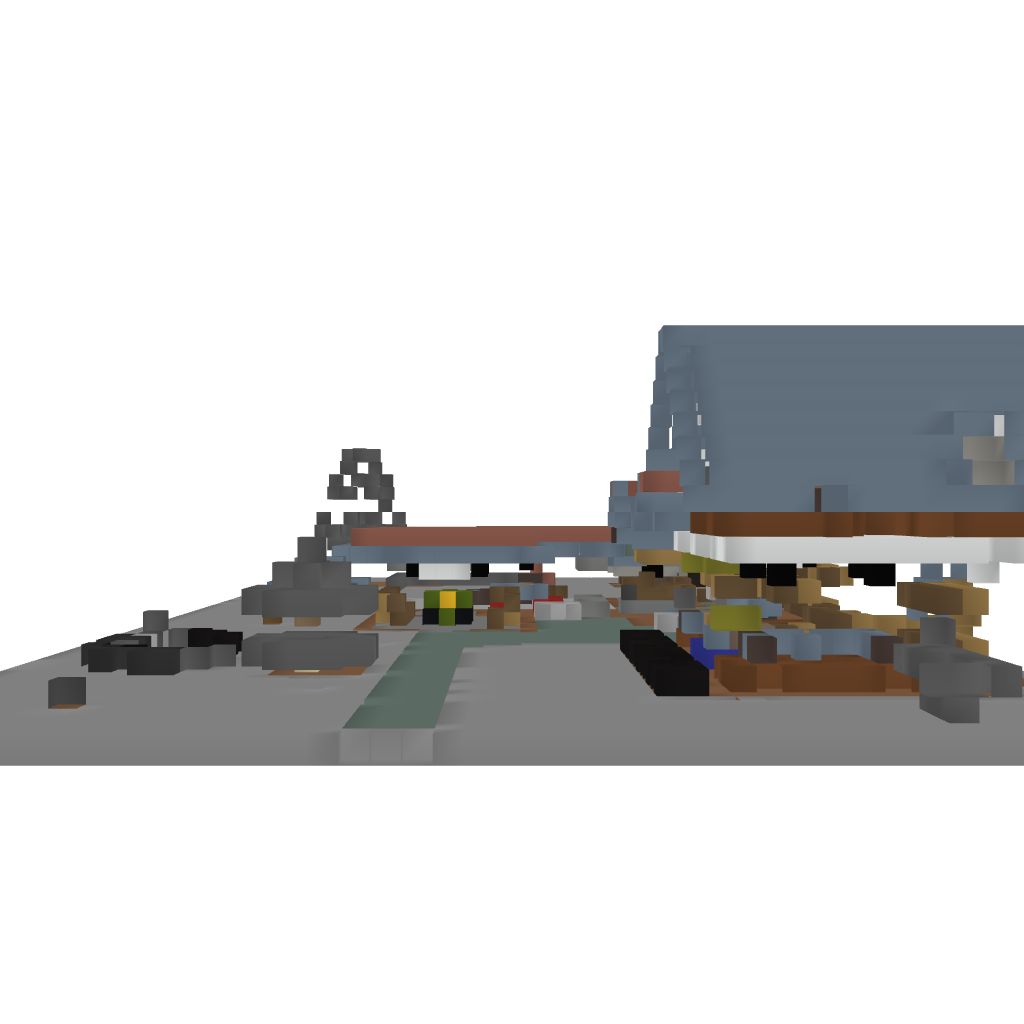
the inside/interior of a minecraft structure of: Beautiful House